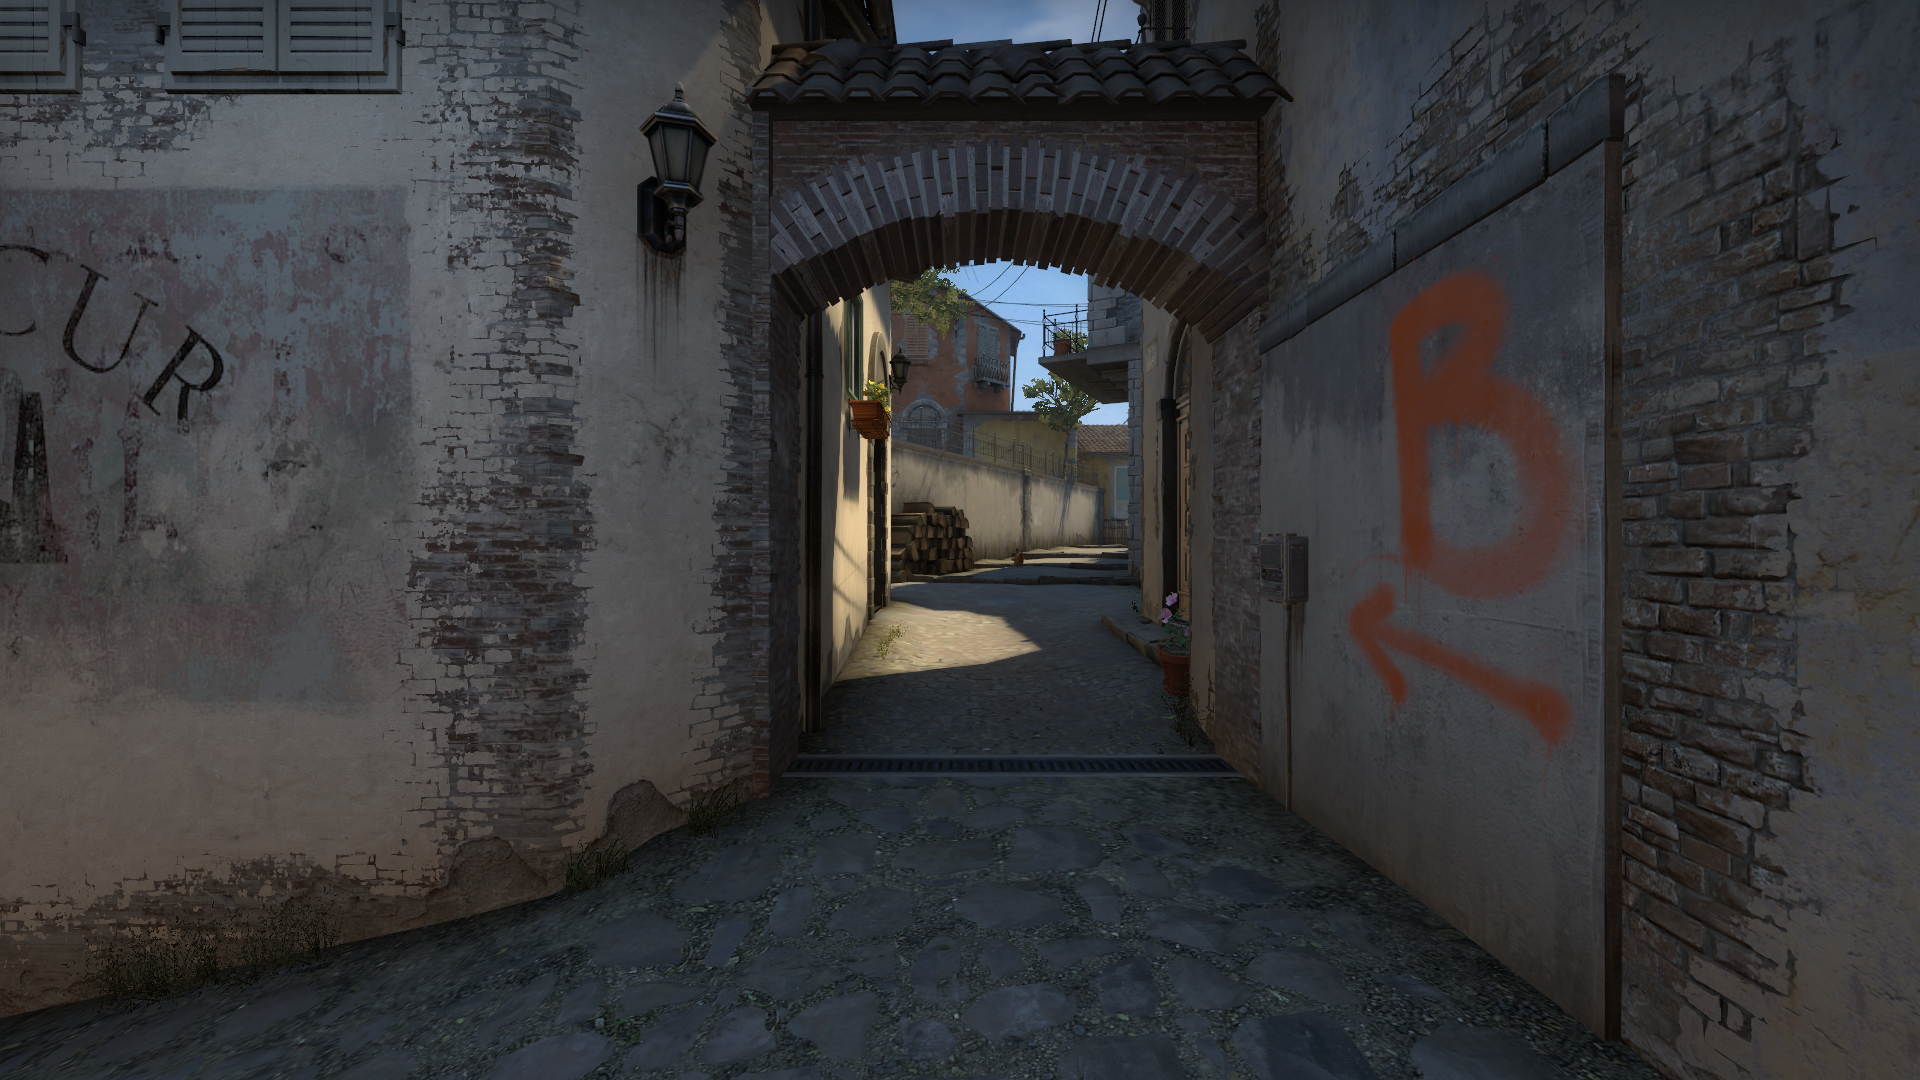
Map: de_inferno